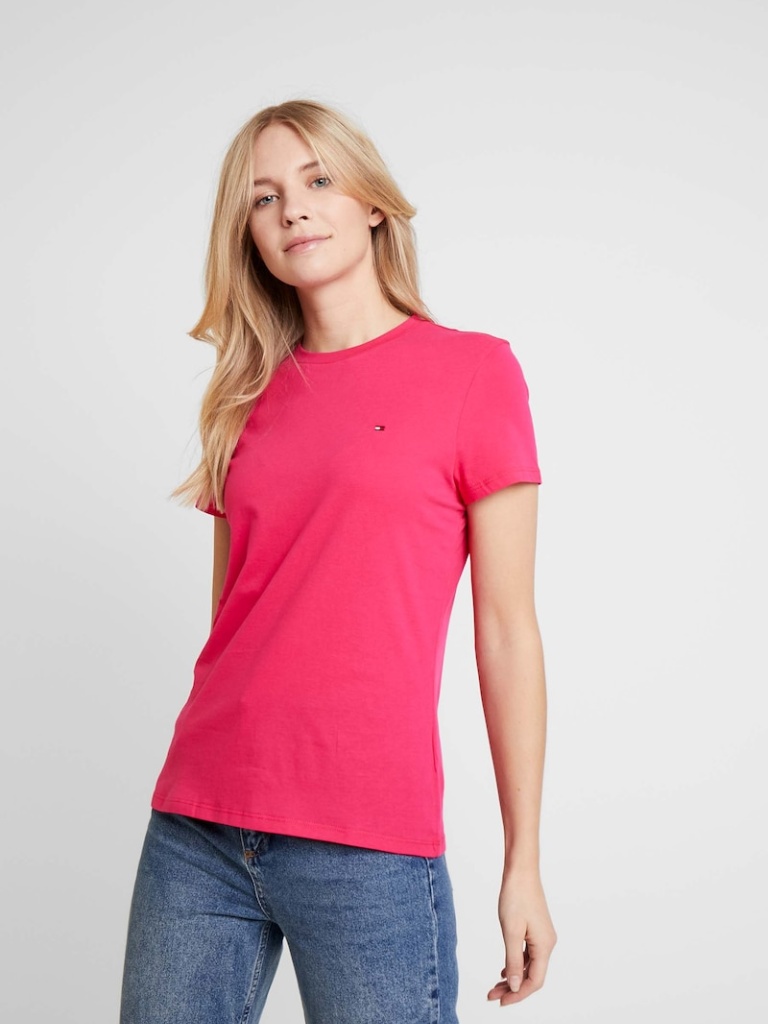
cotton relaxed short sleeve hip length Untucked crew t-shirt